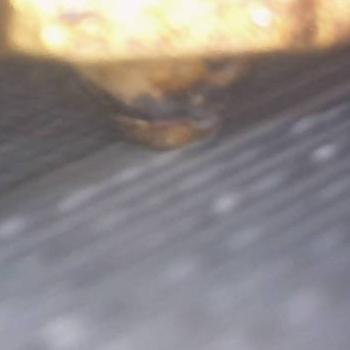
Flow rate: 149%